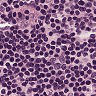
Metastatic tissue present: no